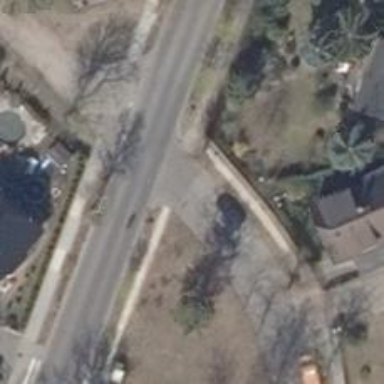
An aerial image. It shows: Road with "give way" sign.